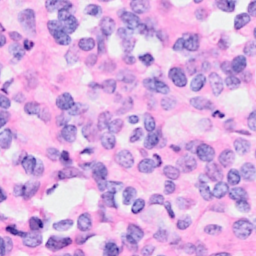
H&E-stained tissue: Breast